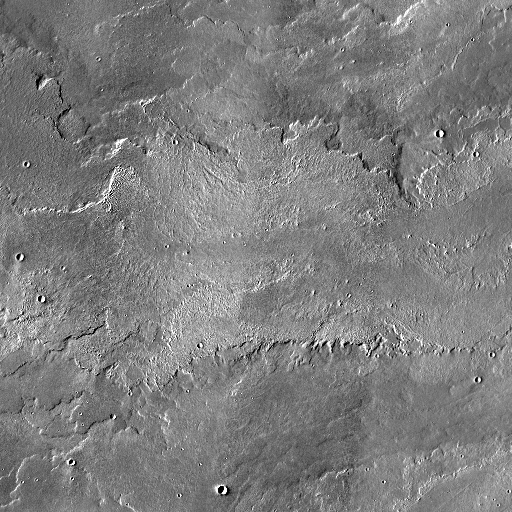
Crater classes present: Background, Other